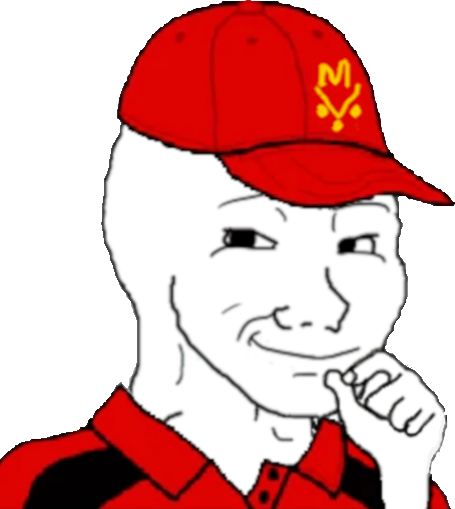
Label: 5_Smugjak